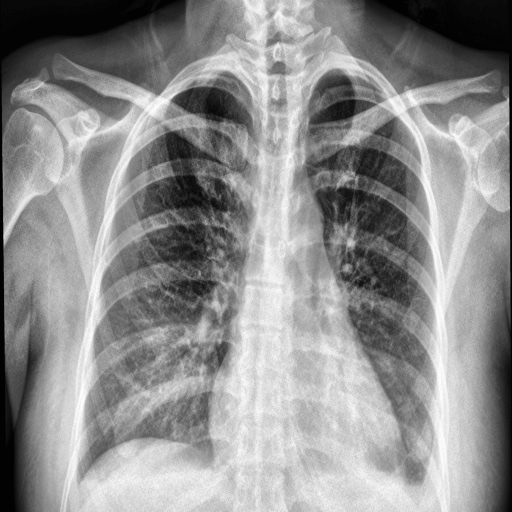
Finding: PNEUMONIA